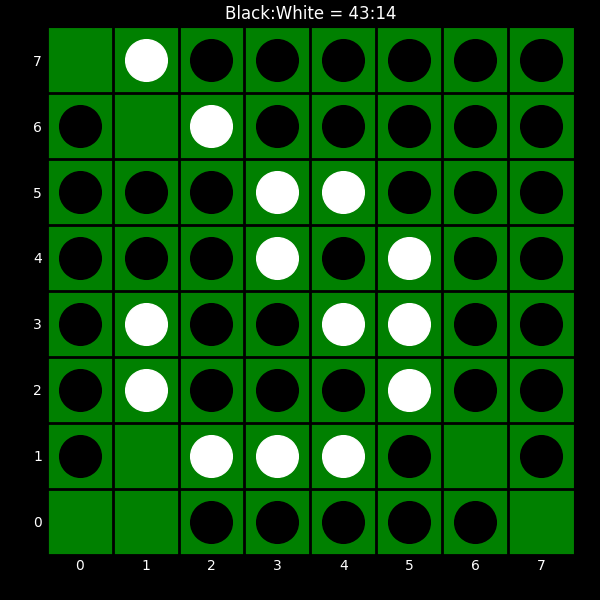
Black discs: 43
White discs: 14